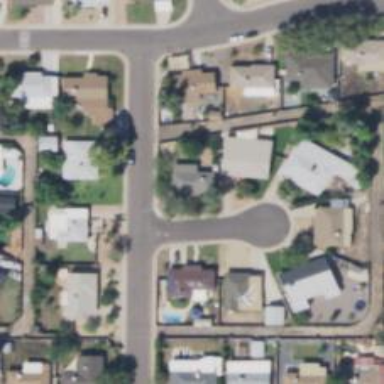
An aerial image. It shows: Asphalt road in residential area.